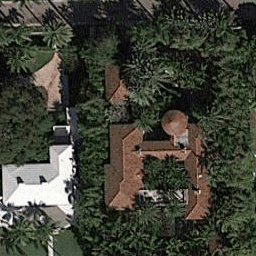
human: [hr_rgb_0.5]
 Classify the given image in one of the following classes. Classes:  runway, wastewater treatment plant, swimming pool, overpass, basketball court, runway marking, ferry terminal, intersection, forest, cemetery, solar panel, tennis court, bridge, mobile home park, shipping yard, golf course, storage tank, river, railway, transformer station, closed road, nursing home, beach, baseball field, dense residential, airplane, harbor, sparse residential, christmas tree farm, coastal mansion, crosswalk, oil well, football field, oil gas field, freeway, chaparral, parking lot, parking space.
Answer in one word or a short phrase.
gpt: coastal mansion